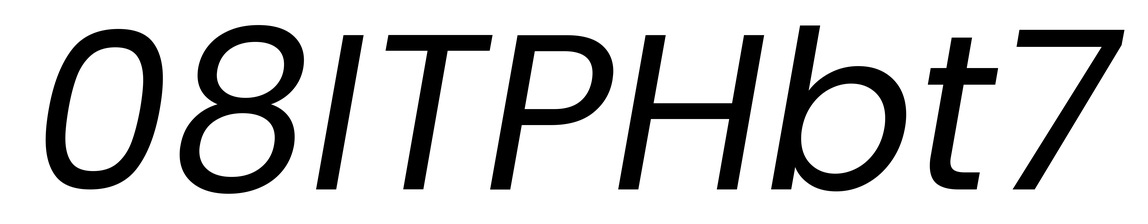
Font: Poppins-Italic